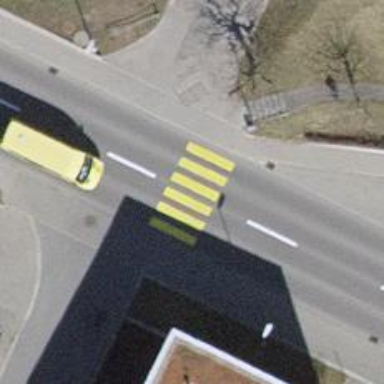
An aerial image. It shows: Marked crossing on the road.